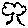
Label: tree